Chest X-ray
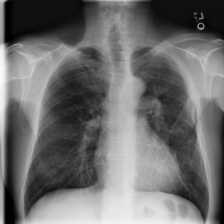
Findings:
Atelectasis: negative
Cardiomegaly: negative
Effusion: negative
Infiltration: negative
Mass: negative
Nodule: negative
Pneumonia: negative
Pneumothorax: negative
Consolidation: negative
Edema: negative
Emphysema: negative
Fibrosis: negative
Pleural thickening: positive
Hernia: negative